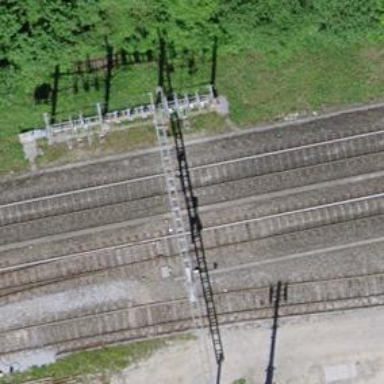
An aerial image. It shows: Railway switch.